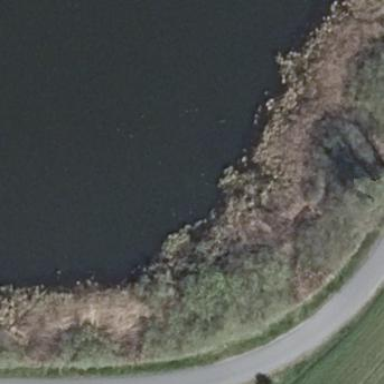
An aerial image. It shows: Swamp in wetland area.